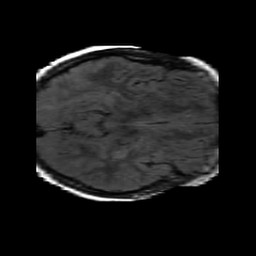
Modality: FLAIR
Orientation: axial
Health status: ill
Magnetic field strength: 3 T